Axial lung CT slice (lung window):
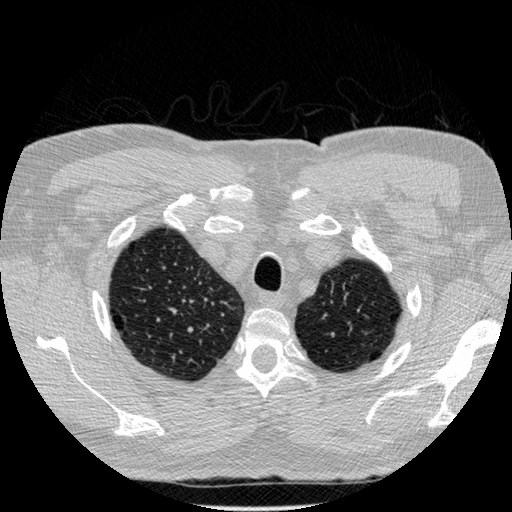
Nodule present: no